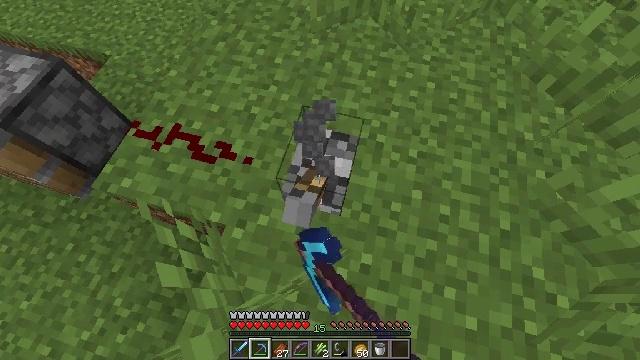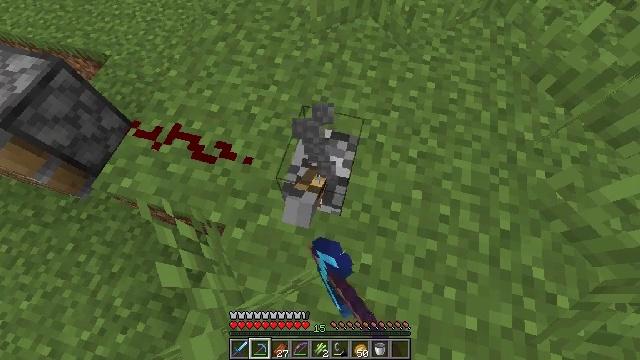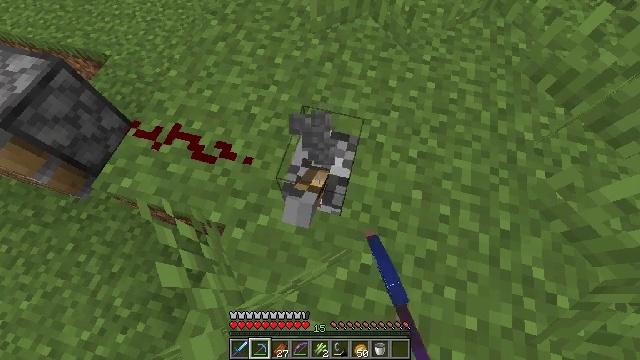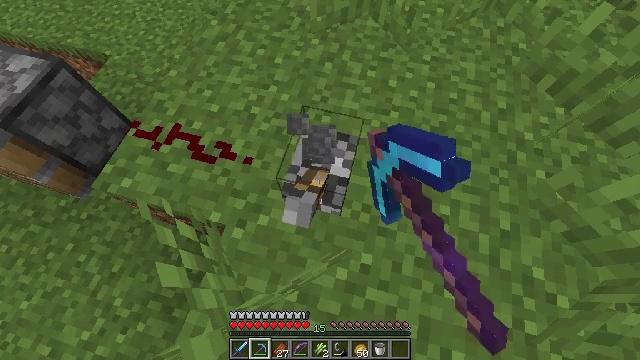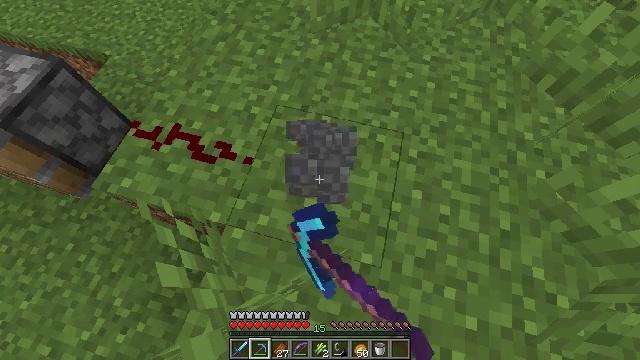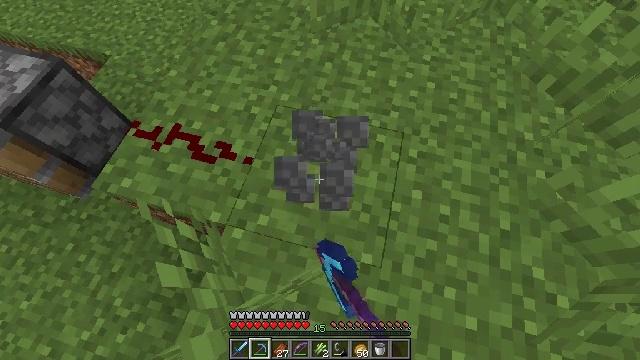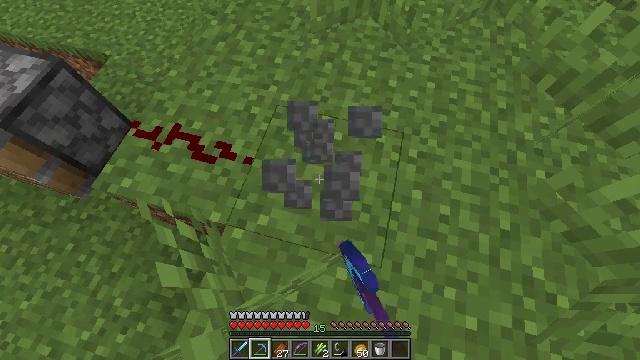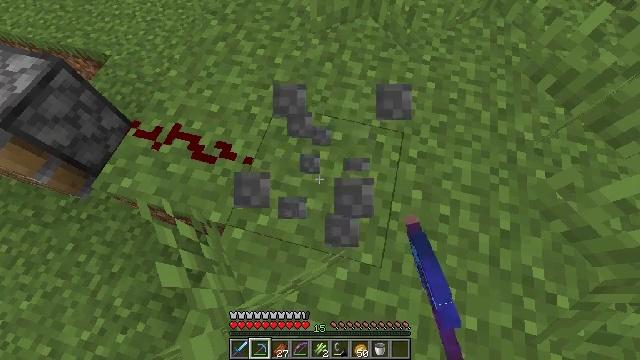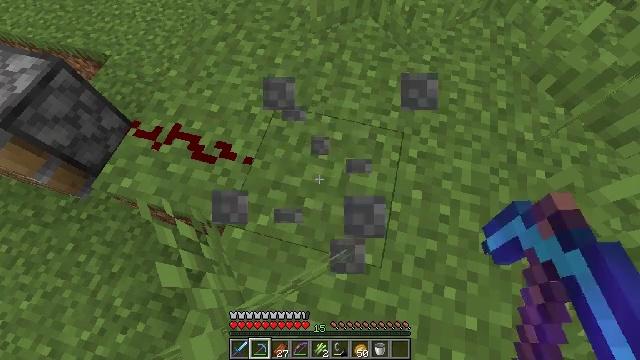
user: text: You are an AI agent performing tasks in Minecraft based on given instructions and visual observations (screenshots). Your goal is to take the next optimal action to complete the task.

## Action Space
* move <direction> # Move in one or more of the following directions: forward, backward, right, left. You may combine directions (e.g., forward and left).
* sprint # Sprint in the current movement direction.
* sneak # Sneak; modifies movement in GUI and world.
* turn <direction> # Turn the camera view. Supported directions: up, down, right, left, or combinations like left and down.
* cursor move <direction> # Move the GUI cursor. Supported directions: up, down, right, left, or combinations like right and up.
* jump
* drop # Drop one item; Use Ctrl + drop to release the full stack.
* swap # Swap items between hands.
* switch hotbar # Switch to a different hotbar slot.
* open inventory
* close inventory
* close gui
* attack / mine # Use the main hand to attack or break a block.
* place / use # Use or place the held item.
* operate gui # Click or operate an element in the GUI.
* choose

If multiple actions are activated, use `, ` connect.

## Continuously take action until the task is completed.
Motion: motion action
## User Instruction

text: Gather the lever into your inventory.
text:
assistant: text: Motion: attack / mine
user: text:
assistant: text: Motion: attack / mine
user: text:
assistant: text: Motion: attack / mine
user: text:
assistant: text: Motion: attack / mine
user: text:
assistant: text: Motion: no_op
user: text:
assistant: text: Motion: no_op
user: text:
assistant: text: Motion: no_op
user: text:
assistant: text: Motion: no_op
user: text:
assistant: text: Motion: no_op